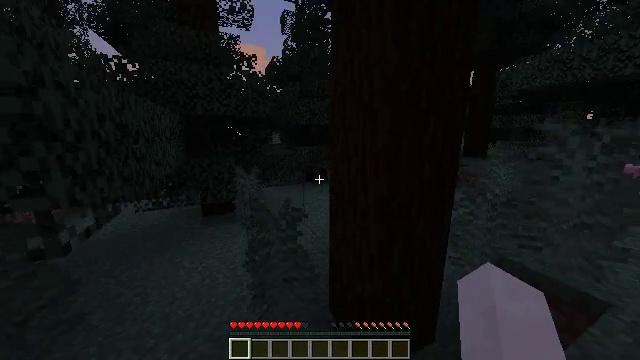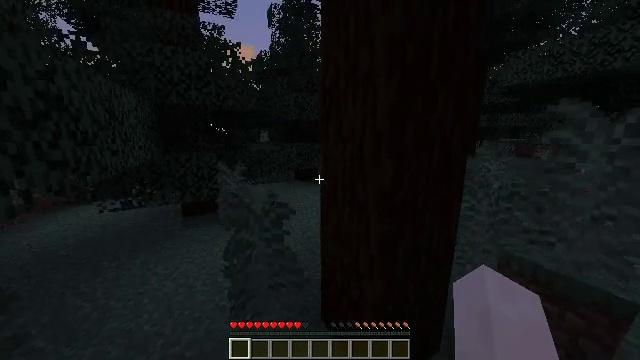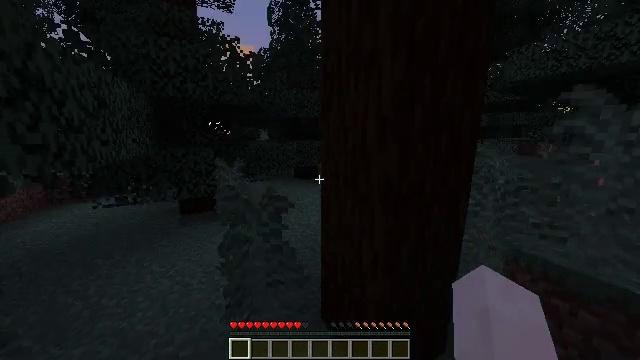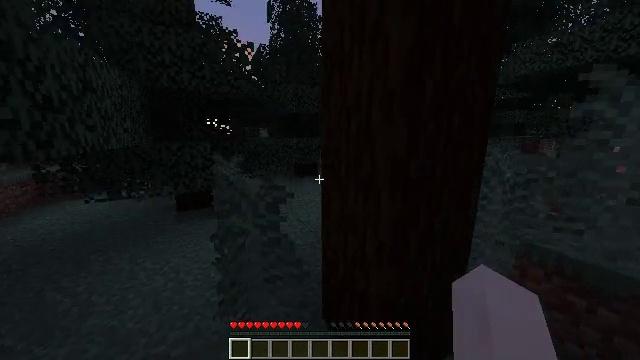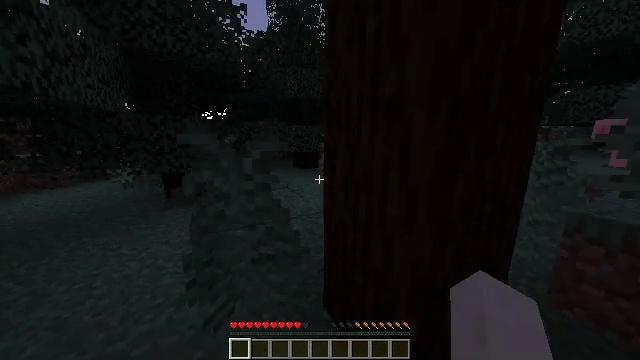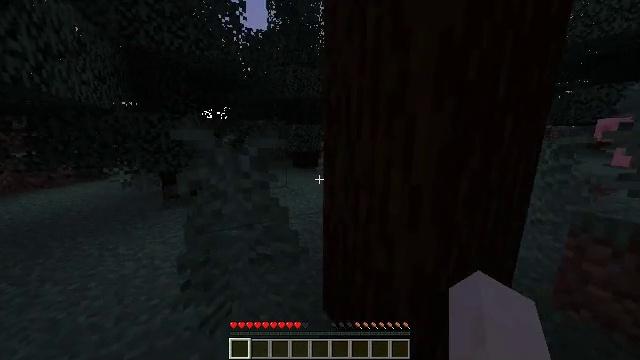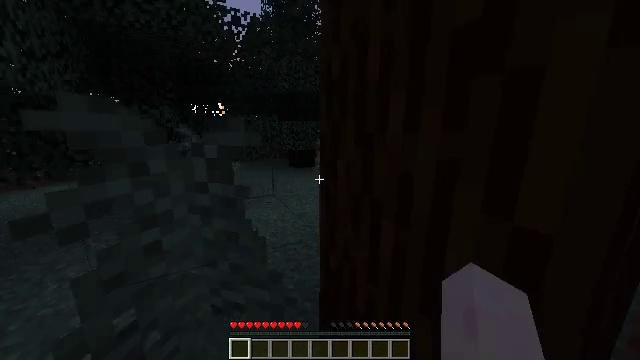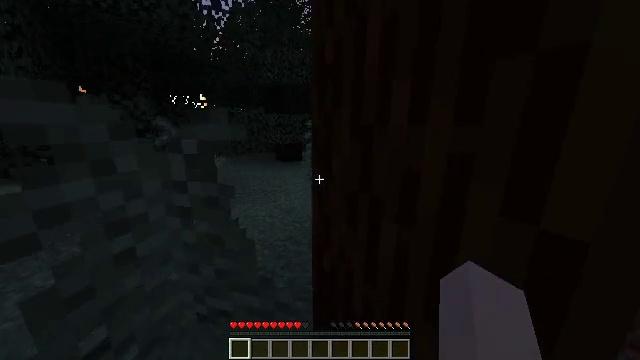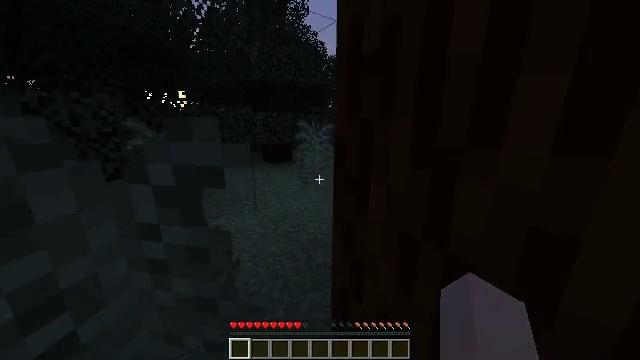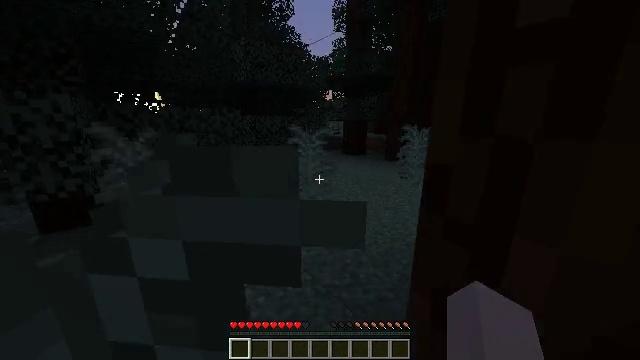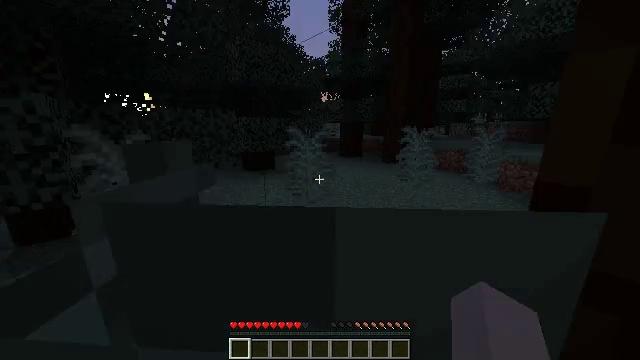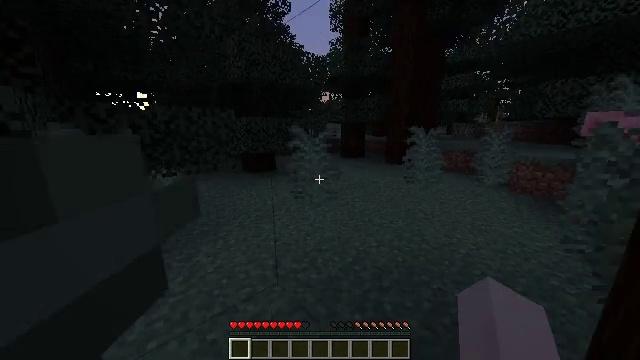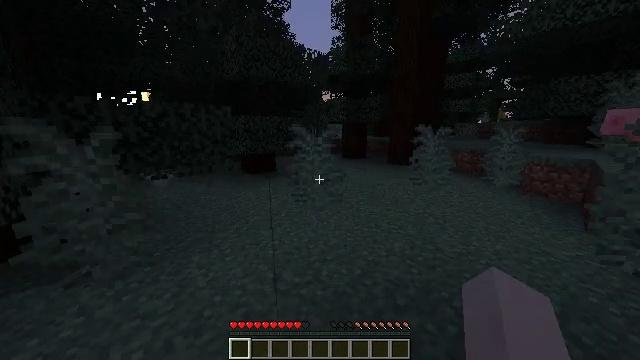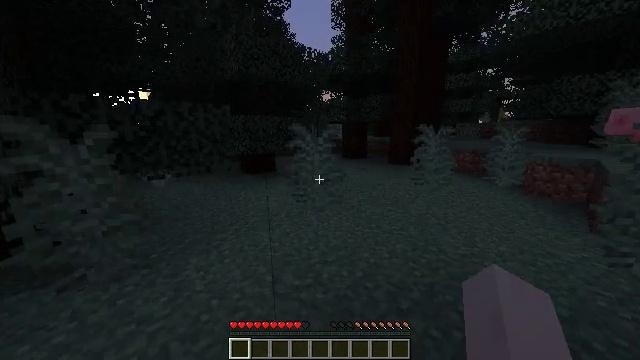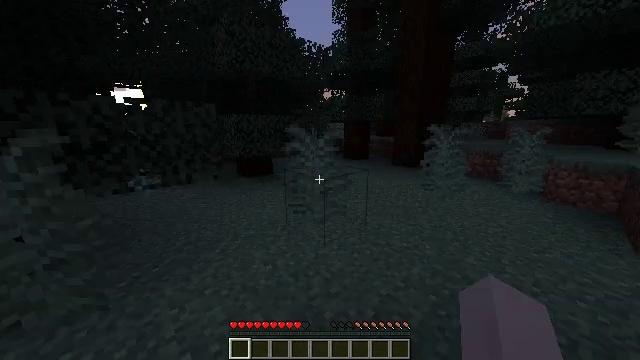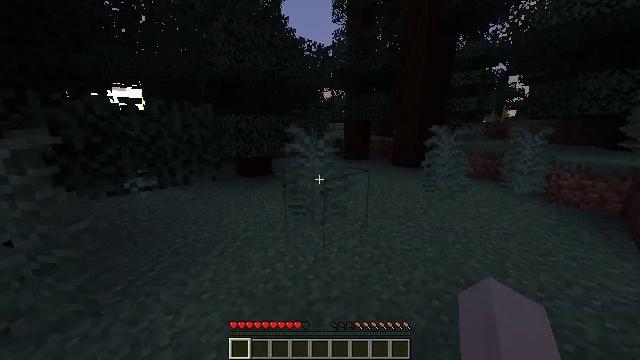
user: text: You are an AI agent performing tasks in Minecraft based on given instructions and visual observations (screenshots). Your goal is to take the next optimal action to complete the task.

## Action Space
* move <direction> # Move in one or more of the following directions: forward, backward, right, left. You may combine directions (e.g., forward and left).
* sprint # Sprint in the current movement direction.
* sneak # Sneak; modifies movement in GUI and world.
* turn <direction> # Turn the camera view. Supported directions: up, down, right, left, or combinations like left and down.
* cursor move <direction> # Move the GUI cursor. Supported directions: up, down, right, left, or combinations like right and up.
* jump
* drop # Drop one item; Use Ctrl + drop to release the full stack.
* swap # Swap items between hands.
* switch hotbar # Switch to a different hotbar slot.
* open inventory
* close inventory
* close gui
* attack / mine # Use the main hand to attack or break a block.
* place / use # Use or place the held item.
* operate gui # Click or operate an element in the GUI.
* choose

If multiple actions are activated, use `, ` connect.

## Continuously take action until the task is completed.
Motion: motion action
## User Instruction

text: Disassemble the purple bed for relocation.
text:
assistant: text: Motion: move forward, sprint, turn right
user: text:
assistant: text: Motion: move forward, sprint
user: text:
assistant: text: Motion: move forward, sprint
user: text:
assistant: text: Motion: move forward, sprint
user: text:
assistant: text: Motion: move forward, sprint
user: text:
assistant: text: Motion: move forward, sprint
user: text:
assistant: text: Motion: move forward and move left, sprint, turn right and down
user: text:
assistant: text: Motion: move forward and move left, sprint, turn right
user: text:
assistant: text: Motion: move forward and move left, sprint, turn right
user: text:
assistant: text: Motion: move forward, sprint, turn right
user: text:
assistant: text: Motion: move forward, sprint
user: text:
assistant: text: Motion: move forward, sprint
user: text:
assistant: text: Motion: move forward, sprint
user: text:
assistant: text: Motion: move forward, sprint
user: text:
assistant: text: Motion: move forward
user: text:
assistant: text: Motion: move forward
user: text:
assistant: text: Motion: move forward
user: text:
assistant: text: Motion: move forward, turn right
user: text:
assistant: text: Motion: move forward, sprint, turn right
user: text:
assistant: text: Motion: move forward, sprint, turn right
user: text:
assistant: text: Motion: move forward, sprint, turn right
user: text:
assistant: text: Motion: move forward, sprint, turn right
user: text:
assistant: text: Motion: move forward, sprint, turn right
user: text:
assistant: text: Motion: move forward, sprint
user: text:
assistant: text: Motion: move forward, sprint
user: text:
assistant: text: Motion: move forward, sprint
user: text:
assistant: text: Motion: move forward, sprint, turn right
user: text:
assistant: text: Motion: move forward, sprint, turn right
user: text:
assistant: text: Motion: move forward, sprint, turn right
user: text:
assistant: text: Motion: move forward, sprint